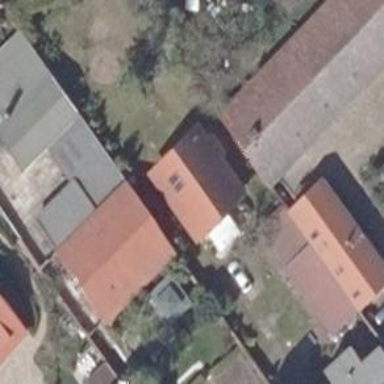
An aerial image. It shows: Residential building with gabled roof covered in roof tiles.